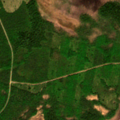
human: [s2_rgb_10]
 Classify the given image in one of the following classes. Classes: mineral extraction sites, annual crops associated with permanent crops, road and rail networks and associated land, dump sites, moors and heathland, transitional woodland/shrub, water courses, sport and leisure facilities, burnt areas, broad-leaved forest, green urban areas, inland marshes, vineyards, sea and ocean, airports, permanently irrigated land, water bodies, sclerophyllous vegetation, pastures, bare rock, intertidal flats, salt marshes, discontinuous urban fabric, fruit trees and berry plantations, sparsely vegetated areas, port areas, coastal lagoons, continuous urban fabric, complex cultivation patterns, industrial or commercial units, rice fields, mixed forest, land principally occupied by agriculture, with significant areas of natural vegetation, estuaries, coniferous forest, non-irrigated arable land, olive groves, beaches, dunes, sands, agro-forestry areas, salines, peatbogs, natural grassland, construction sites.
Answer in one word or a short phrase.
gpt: mixed forest, transitional woodland/shrub, peatbogs